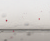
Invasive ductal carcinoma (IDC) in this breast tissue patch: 0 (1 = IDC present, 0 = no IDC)